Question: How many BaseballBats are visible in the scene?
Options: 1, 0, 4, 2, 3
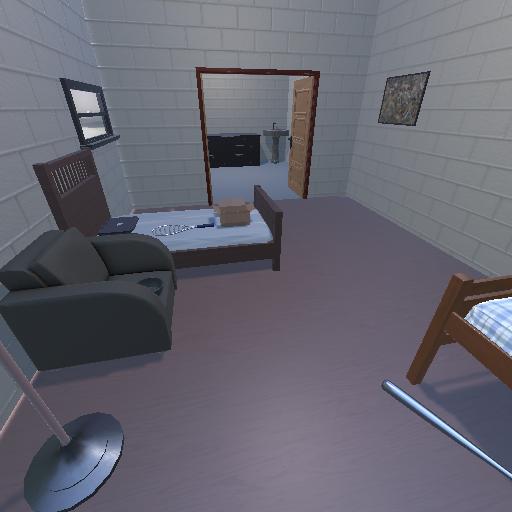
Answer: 1